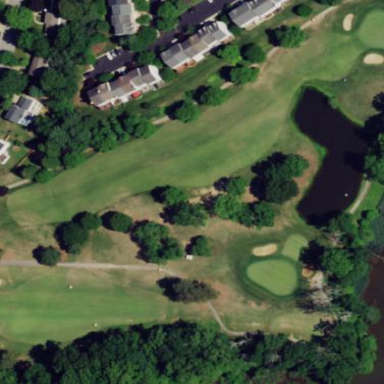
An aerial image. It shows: Golf fairway surrounded by grass.